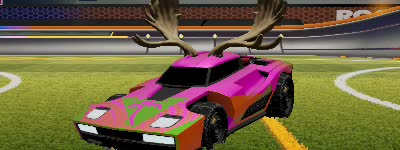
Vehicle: breakout